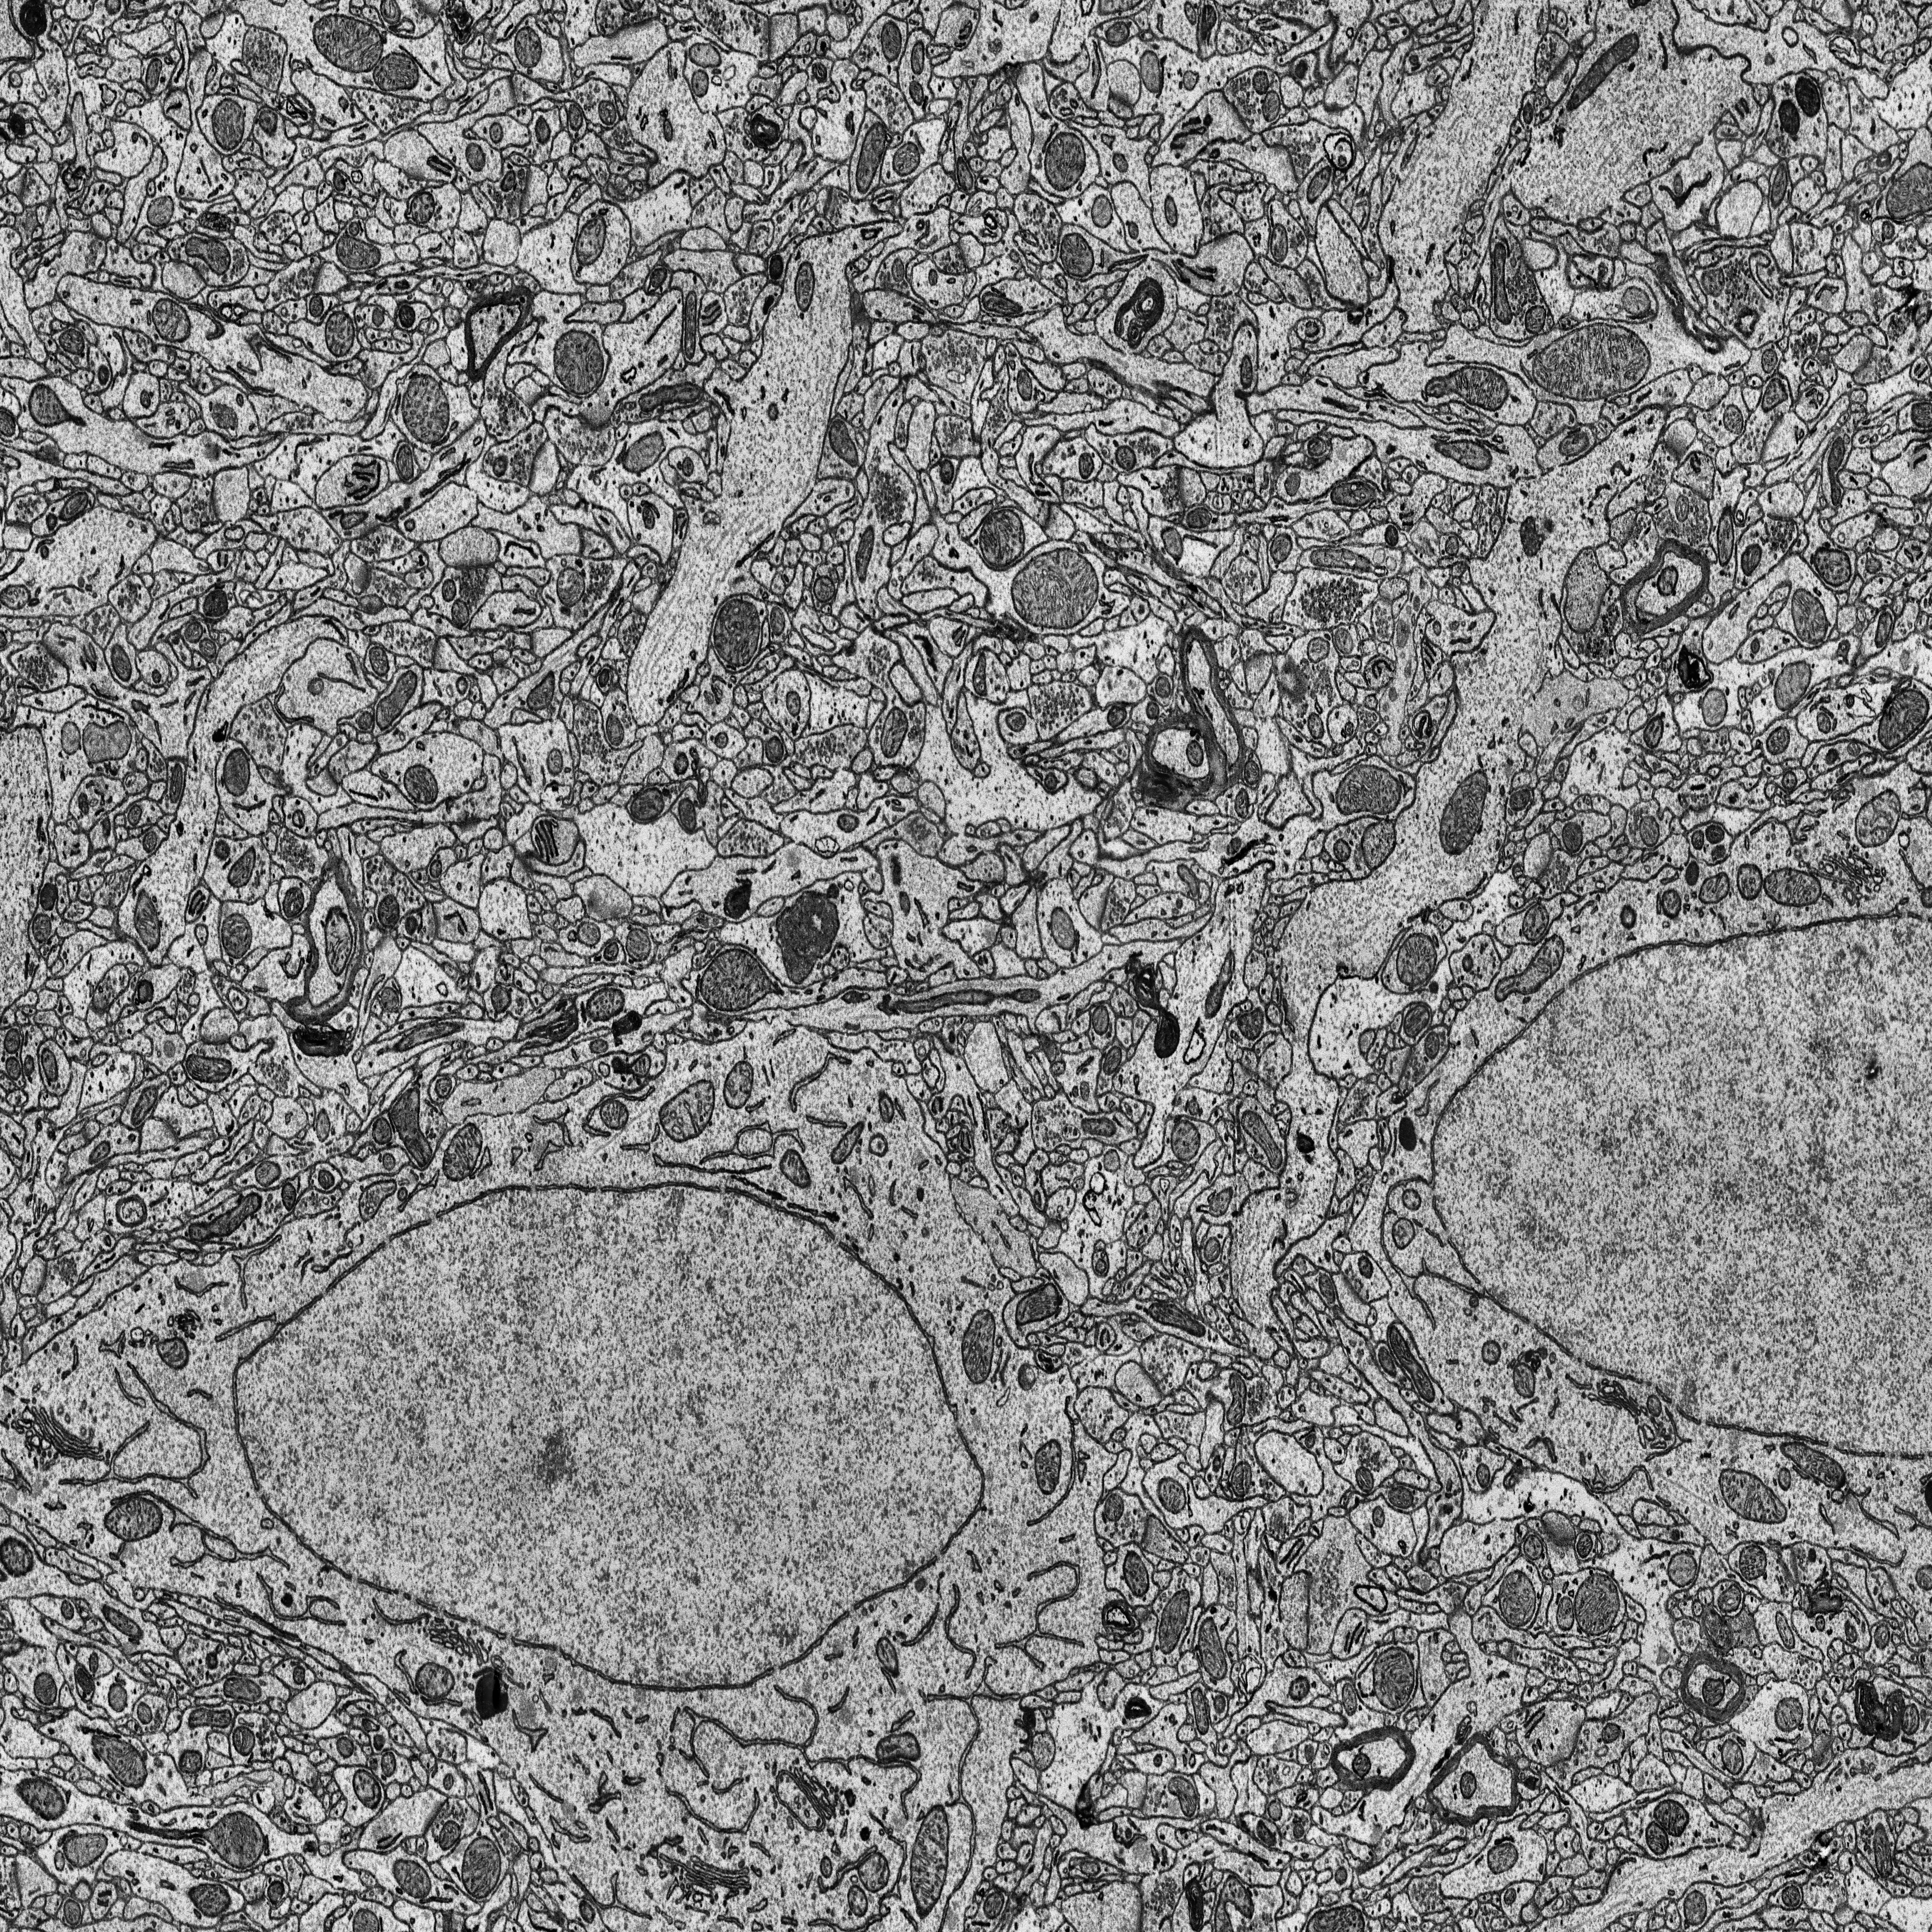
Electron microscopy slice of rat cortex tissue
Slice depth (z): 272
Mitochondria instances in slice: 390